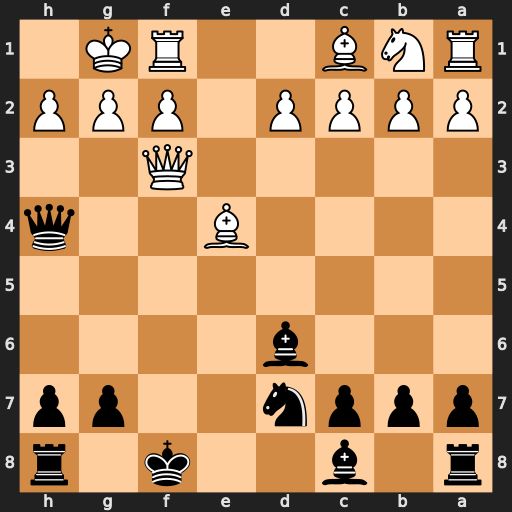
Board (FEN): r1b2k1r/pppn2pp/3b4/8/4B2q/5Q2/PPPP1PPP/RNB2RK1
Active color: b
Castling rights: -
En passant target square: -
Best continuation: Nf6 h3 Qxe4 Qxe4 Nxe4